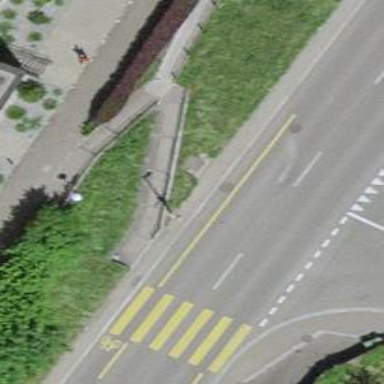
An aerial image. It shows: Road with steps.